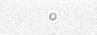
Label: camera_spot